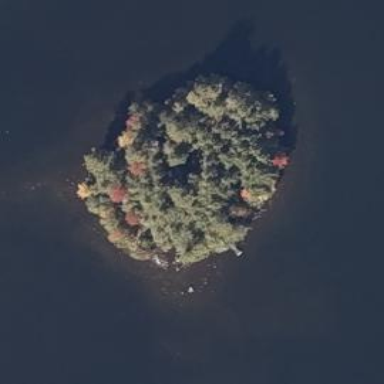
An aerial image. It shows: Island.